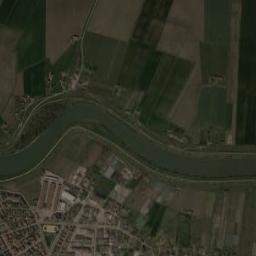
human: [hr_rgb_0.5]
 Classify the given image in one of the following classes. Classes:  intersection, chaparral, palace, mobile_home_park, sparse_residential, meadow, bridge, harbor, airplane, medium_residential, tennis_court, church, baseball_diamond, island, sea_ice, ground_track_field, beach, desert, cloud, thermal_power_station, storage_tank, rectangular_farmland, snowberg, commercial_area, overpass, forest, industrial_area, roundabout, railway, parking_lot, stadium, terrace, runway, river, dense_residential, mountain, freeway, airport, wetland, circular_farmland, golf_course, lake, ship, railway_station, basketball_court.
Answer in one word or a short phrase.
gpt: river